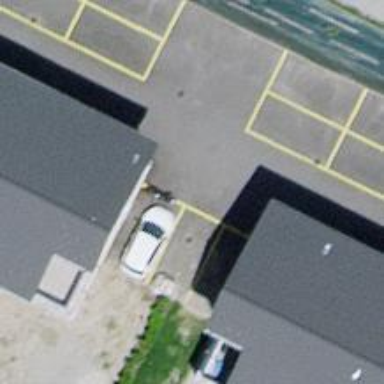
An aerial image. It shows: Parking aisle designated as service road.